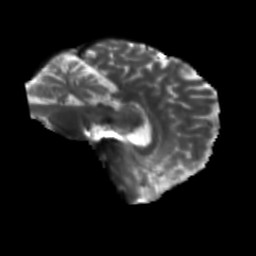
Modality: T2w
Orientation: sagittal
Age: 46
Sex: female
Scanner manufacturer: siemens
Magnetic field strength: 3 T
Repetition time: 5.47 s
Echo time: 0.0854 s